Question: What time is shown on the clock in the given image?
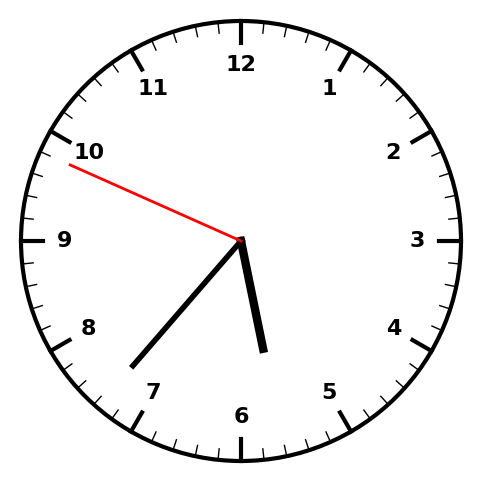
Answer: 05:36:49